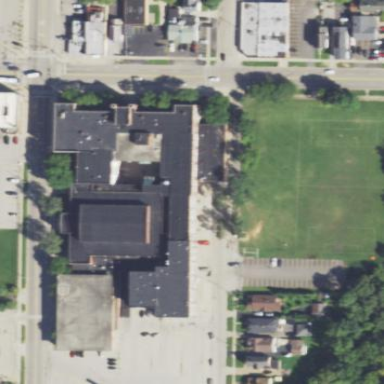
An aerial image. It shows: School.